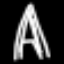
Label: The Eiffel Tower